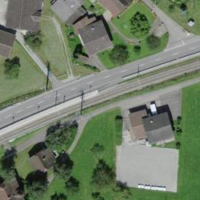
EUNIS habitat code: 54
Species observed at this site:
Cephalanthera longifolia